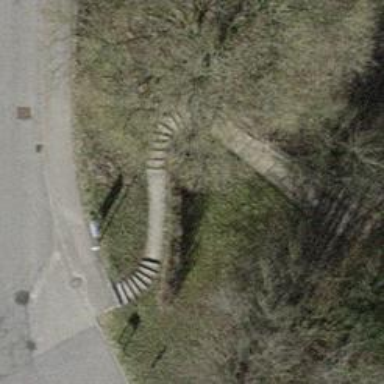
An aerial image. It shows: Pebblestone path.